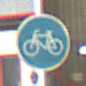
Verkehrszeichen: Radweg
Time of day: Midday
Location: Indoor (Urban)
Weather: NotSpecified
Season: NotSpecified
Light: Natural